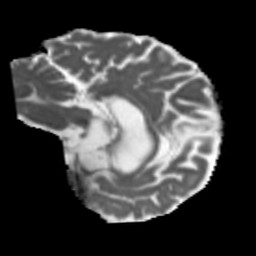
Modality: MD
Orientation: sagittal
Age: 63
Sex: female
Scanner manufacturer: siemens
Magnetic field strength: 3 T
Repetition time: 5.47 s
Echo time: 0.0854 s